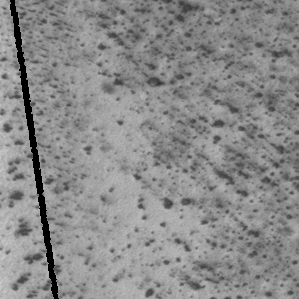
Label: frost